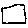
Label: square